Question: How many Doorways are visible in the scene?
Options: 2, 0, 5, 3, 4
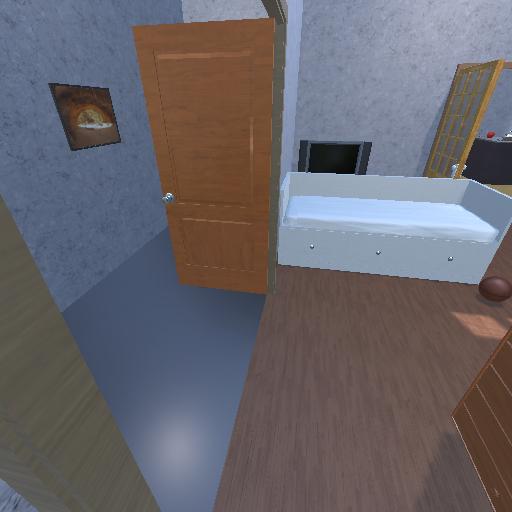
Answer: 2